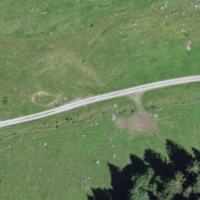
EUNIS habitat code: 23
Species observed at this site:
Tussilago farfara